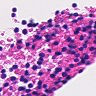
Metastatic tissue present: no